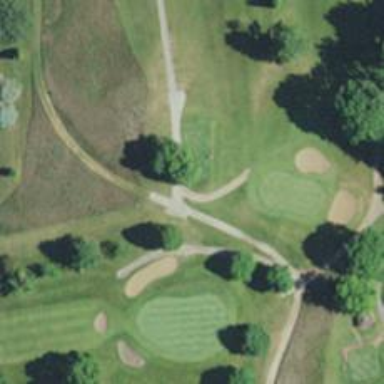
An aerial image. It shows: Service road used as golf cart path.